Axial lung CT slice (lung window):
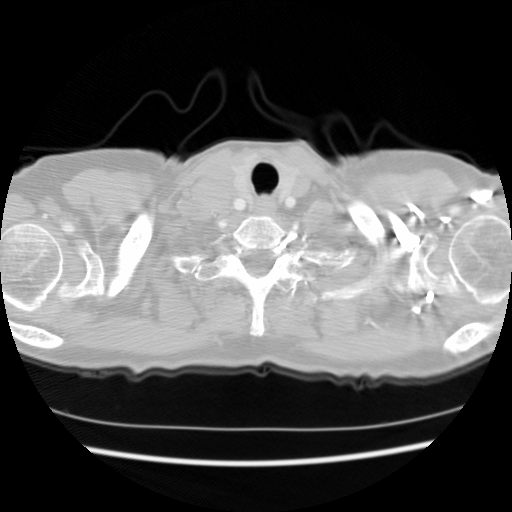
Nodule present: no